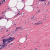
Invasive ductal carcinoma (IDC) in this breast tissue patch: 1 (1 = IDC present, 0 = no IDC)